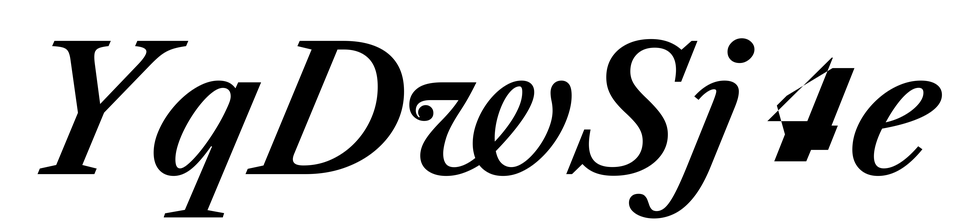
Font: LibreCaslonText-Italic_SemiBold_Italic